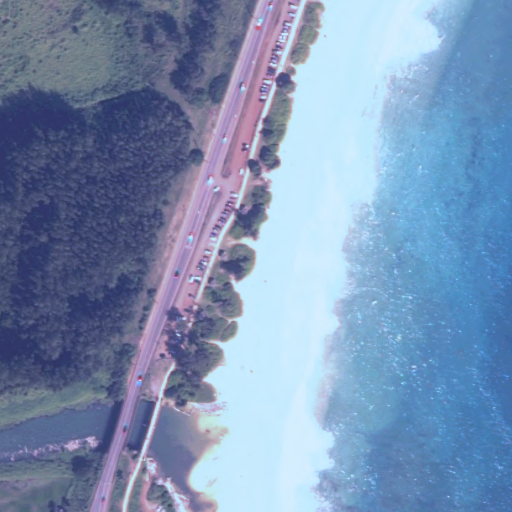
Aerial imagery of beach in Hawaii named Keālia Beach containing only unknown